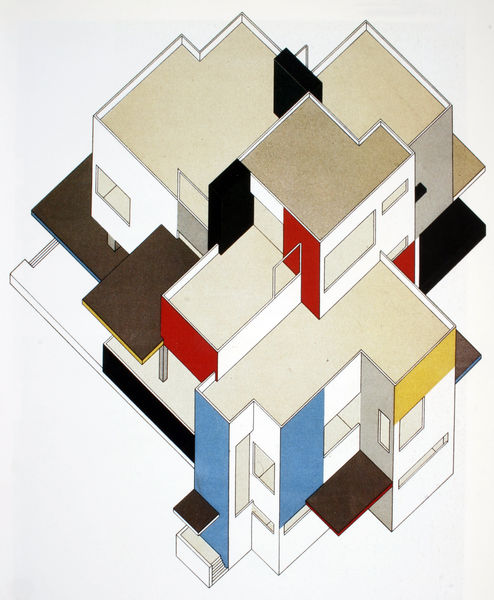
Titel: Entwurf für das Haus des Künstlers
Künstler: Theo van Doesburg
Schlagwörter: blau, weiß, gelb, komposition, kubismus, ocker, braun, bunt, fenster, grau, pfeiler, raum, schwarz, skizze, stützen, säulen, tür, zeichnung, anlage, dach, gebäude, haus, rot, beige, architektur, band, felder, schräg, balkon, terrasse, farbig, modell, ansicht, fassade, perspektive, türen, moderne, abstrakt, creme, farben, fläche, flächen, modern, dächer, farbe, grafik, graphik, linien, türe, treppe, aufgang, geländer, stufen, balkone, aufsicht, oben, wände, eingang, höhe, draufsicht, schachtel, entwurf, würfel, bauhaus, ecken, geometrisch, quader, konstruktion, etagen, plan, anfahrt, ständer, farbfelder, bänder, vordach, stockwerke, geometrie, kuben, abgesetzt, konstruktivismus, kubisch, fesnter, wohnungen, ebenen, aufriss, flachdach, kubus, hochhaus, markisen, blöcke, computer, corbusier, orientierung, verschachtelt, level, flachbau, mutig, arbig, mies, gtrau, begehbar, de stijl, buntf, rietveld, animiert, doesburg, fensterschlitze, van doesburg, mies van der rohe, rohe, baukastensystem, chaos